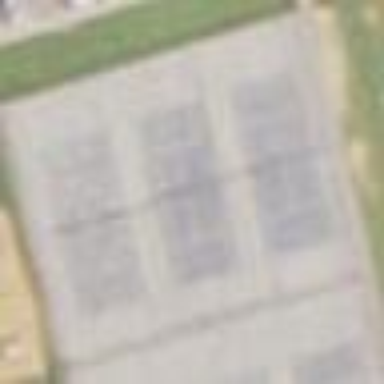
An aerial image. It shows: Tennis court on the leisure land pitch.